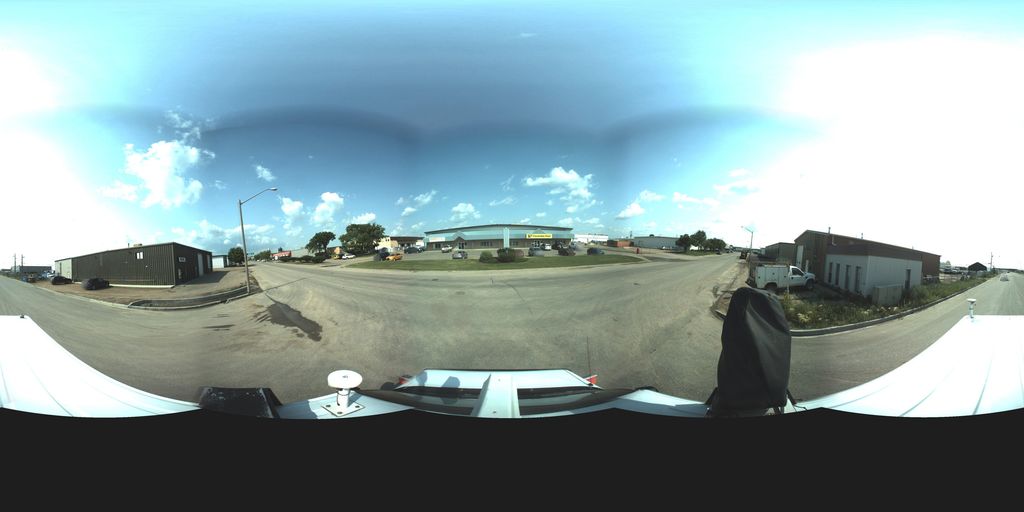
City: saskatoon